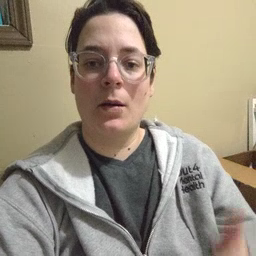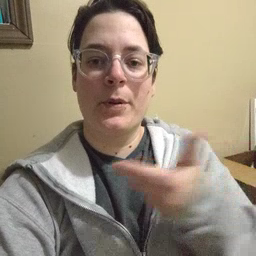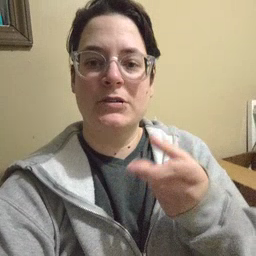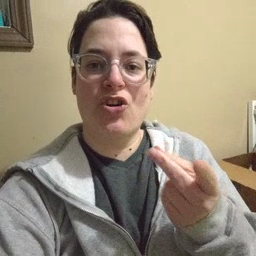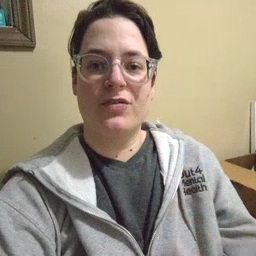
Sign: puppy